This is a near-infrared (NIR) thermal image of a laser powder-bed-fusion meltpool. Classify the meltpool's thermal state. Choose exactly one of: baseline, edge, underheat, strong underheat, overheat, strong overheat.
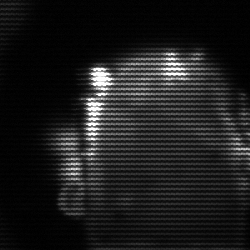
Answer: baseline